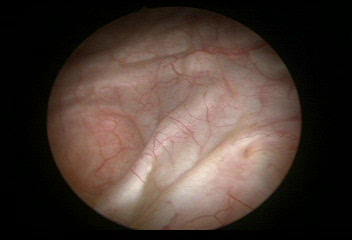
Modality: WLC
Class: Anatomical landmarks
Subclass: UreteralOrifice
Bladder cancer association: No
Annotated structures: Left ureteral orifice